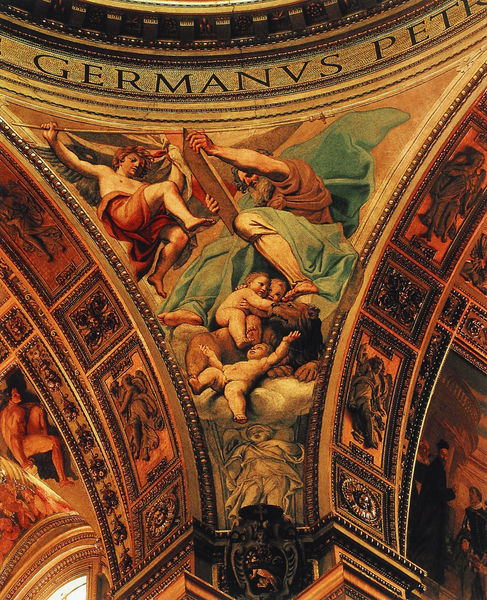
Titel: Fresken in Sant’Andrea della Valle
Künstler: Domenichino
Standort: Rom, S. Andrea della Valle (EU - I - Latium)
Schlagwörter: gott, himmel, mann, nackt, fenster, köpfe, licht, wolke, malerei, bild, kirche, kreis, engel, putte, putto, schrift, ecke, bogen, perspektive, rundbogen, kuppel, tafel, weib, weiber, detail, ornamente, bögen, gewölbe, moses, kreuz, kreise, mosaik, zwickel, wappen, sims, gesims, rosette, sturz, gebote, kasetten, kassetten, löwe, fresko, putten, reliefs, petrus, bauwerk, markus, gottvater, mose, evangelist, gesetz, zehn gebote, gefache, keise, germanus, gestz